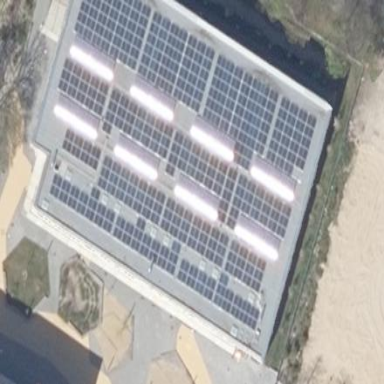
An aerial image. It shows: Solar power generator using photovoltaic panels.